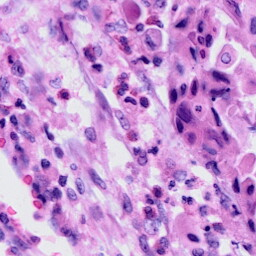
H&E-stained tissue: Cervix